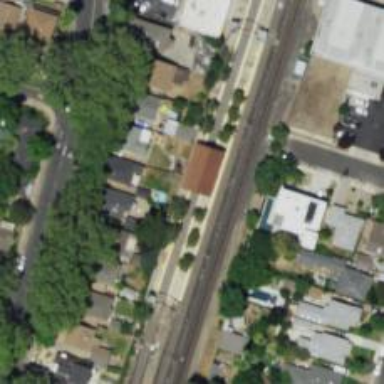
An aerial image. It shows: Light rail railway with electrified contact line.